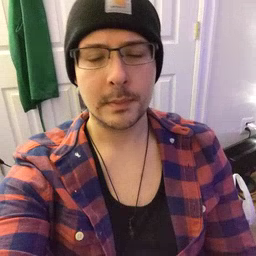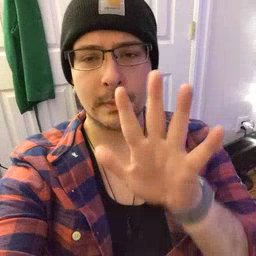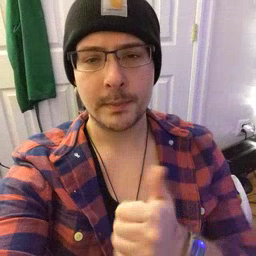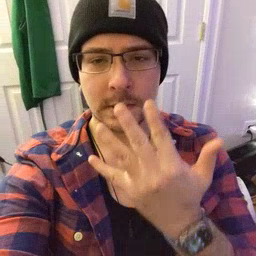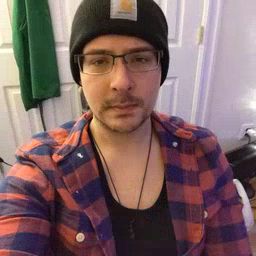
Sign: mitten